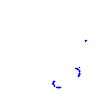
Particle: proton